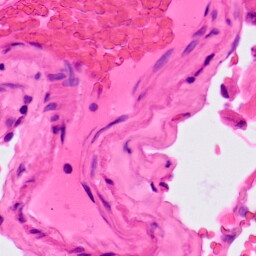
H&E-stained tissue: Lung